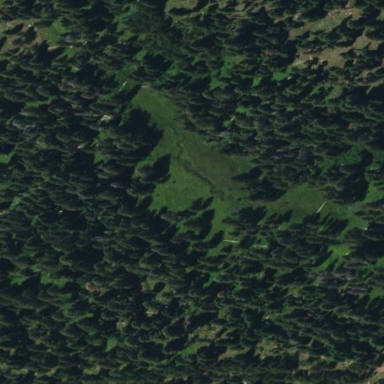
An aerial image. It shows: Wet meadow with grassland vegetation.